The trace is the raw vibration amplitude of a rotating bearing as a function of time. Determine the bearing's health state. Answer with exactly one of: normal, inner_race, outer_race, ball.
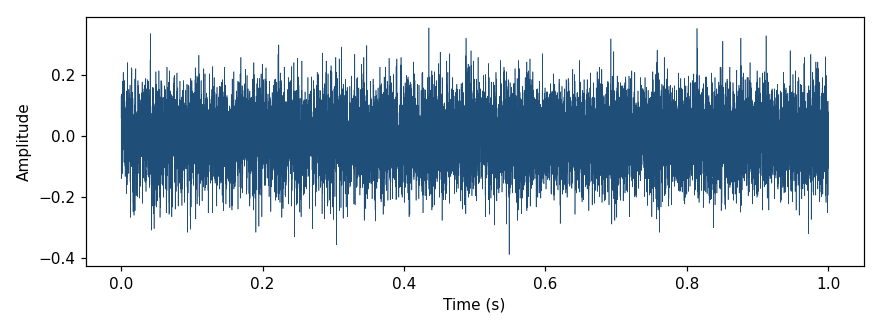
Answer: outer_race